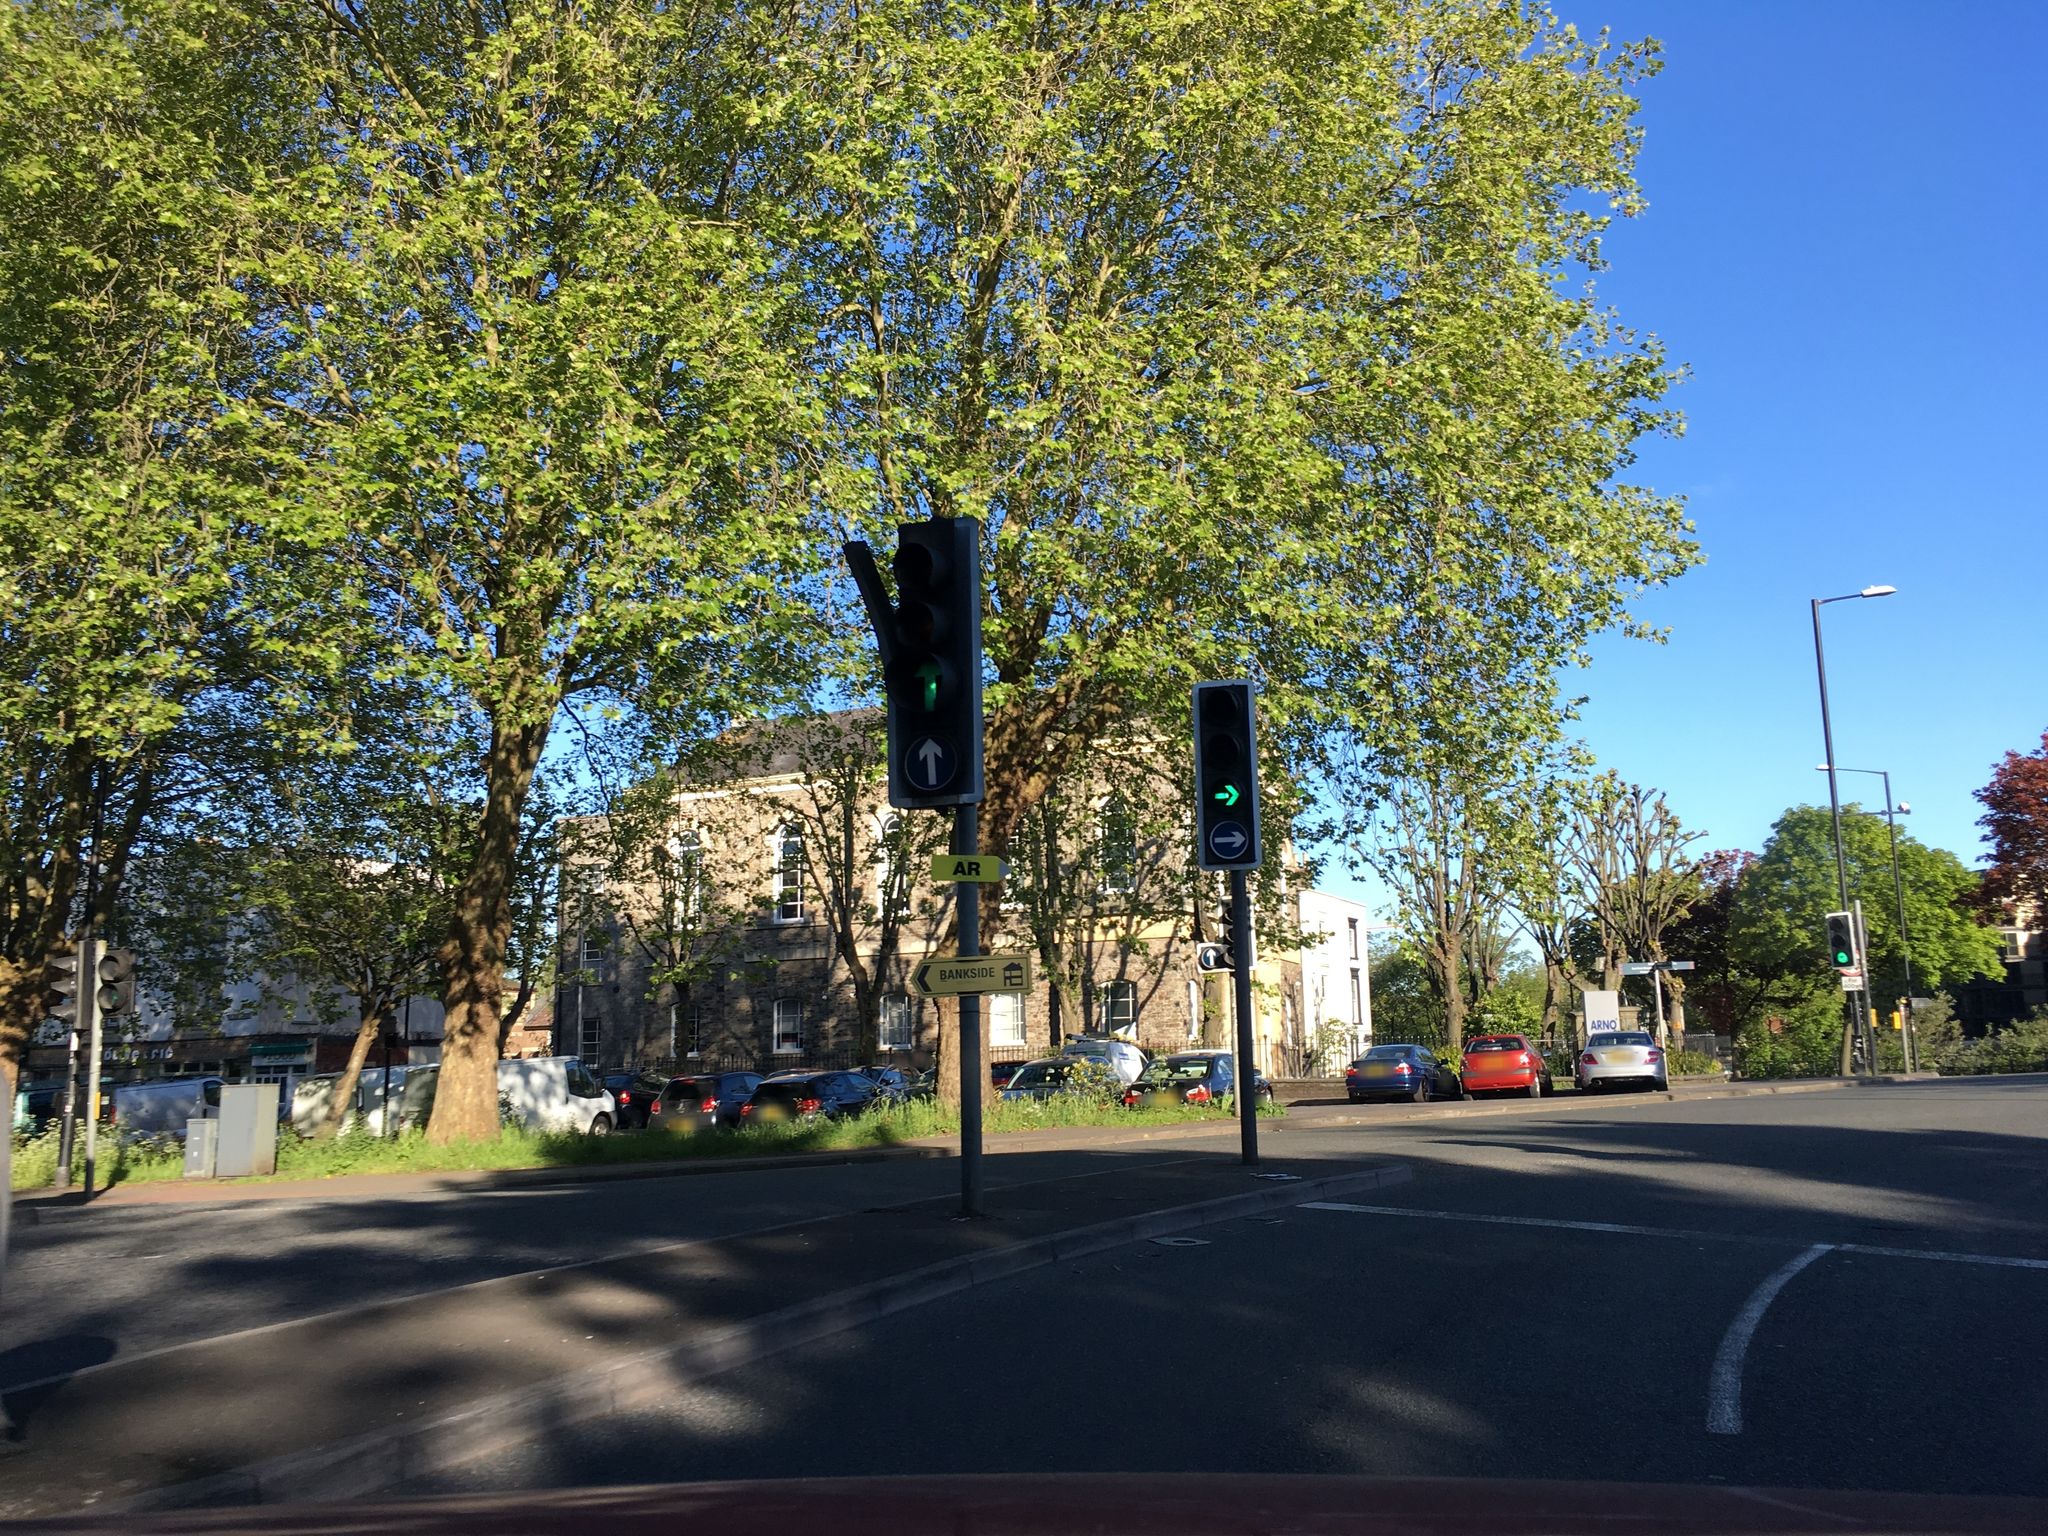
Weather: clear
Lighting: day
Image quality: good
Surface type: walking surface
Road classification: trunk
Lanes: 2
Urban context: urban centre
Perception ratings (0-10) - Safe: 2.91, Lively: 7.94, Beautiful: 9.54, Boring: 3.54, Depressing: 4.2, Wealthy: 6.13